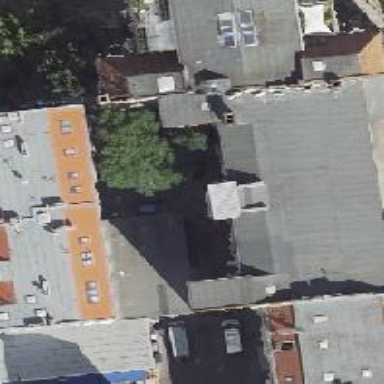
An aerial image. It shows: Part of building is shown in the image.